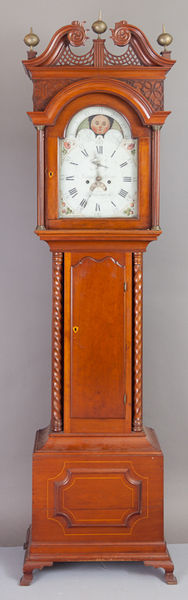
Titel: Tall Case Clock
Künstler: attributed to Gere, Isaac
Standort: Amherst (Massachusetts, USA)
Institution: Mead Art Museum, Amherst College
Schlagwörter: wood, clock, time, grandfather clock